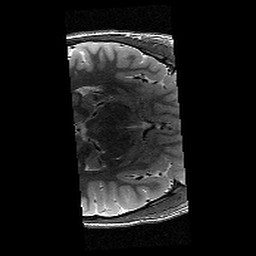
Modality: T2w
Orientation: axial
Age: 12
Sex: male
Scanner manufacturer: siemens
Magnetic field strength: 3 T
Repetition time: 9.23 s
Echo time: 0.067 s